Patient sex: M
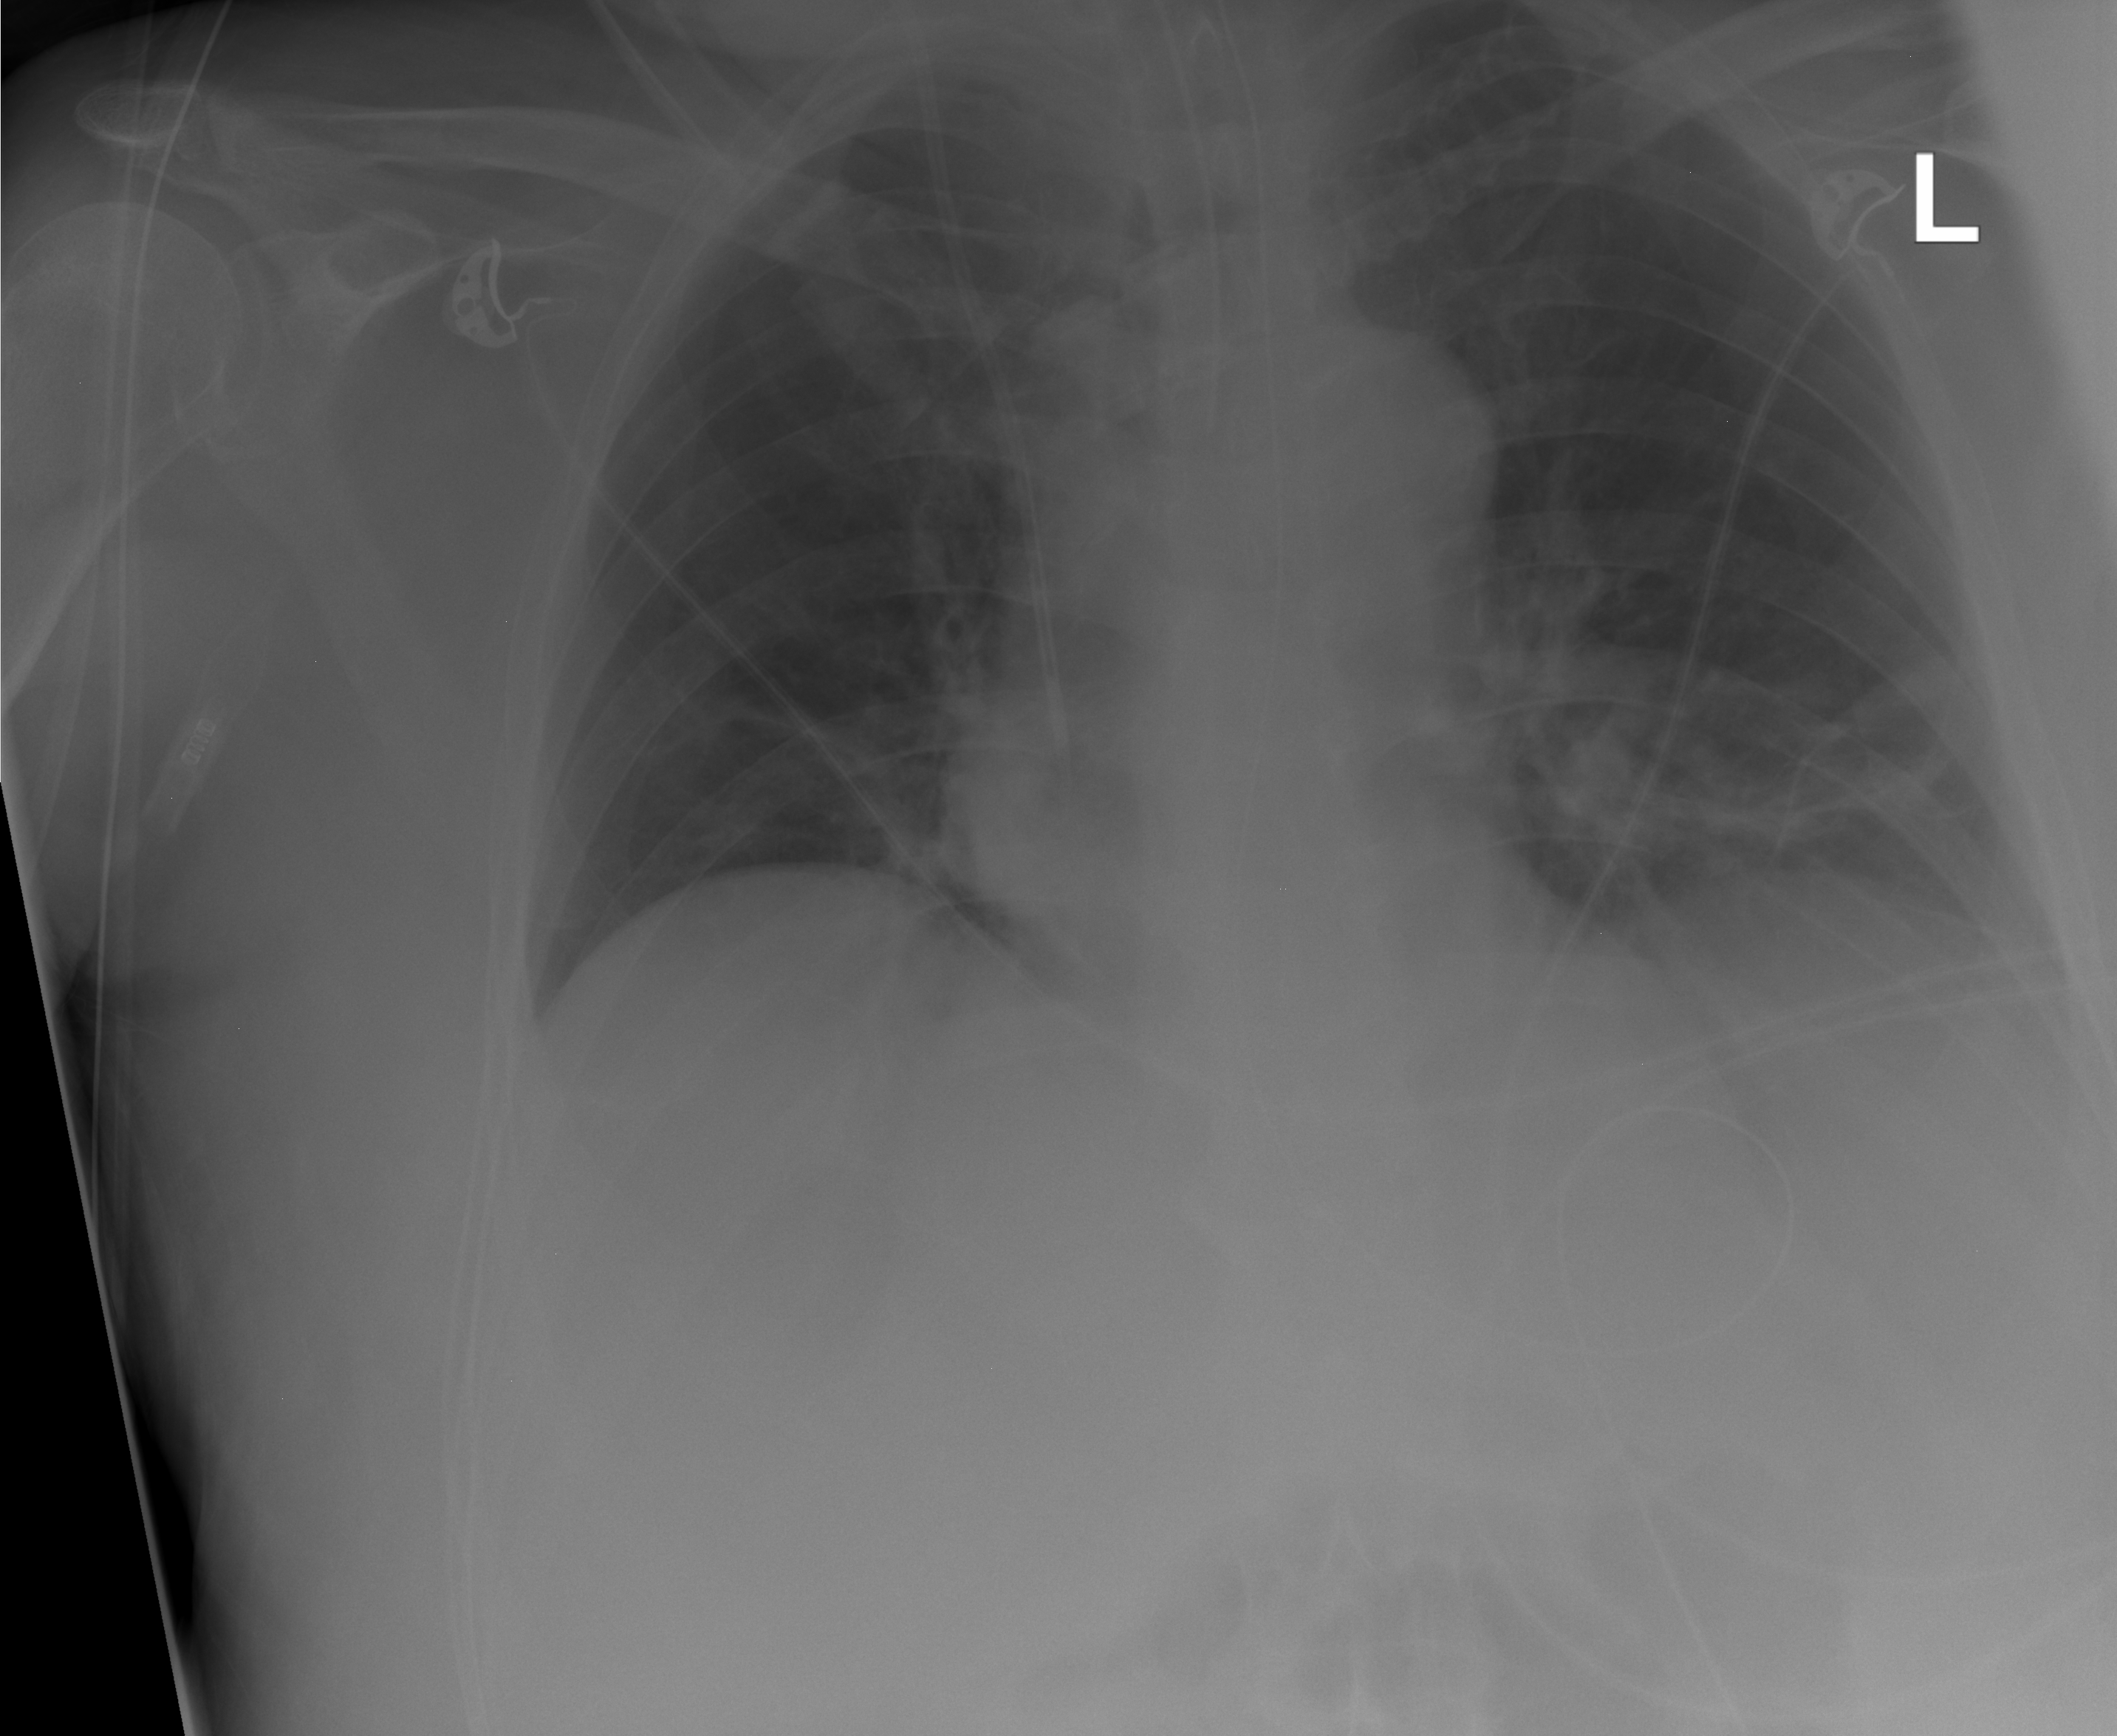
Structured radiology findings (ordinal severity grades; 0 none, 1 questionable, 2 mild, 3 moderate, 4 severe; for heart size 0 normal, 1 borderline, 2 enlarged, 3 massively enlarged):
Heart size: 0
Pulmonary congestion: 0
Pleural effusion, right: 0
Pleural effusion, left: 0
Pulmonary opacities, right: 0
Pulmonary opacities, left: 0
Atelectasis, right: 0
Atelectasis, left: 2